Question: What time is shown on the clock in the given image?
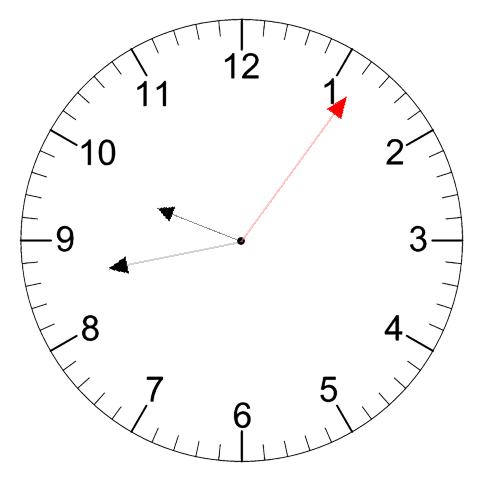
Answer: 09:43:06